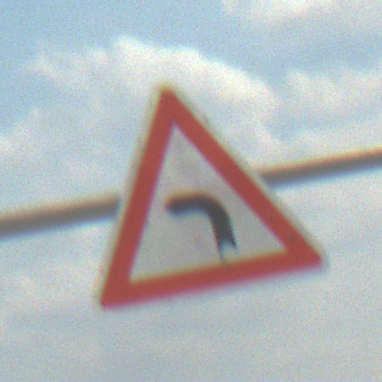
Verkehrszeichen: KurveLinks
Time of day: MorningAfternoon
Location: Outdoor (Beach)
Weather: PartlyCloudy
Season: NotSpecified
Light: Natural